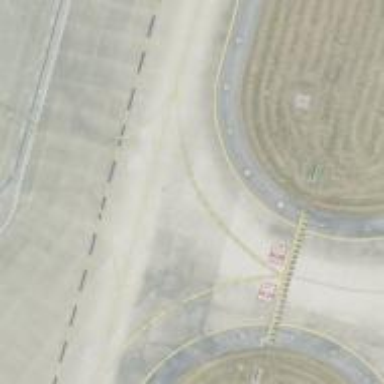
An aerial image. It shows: View of taxiway at the airport.